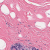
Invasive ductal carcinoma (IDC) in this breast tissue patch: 0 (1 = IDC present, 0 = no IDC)